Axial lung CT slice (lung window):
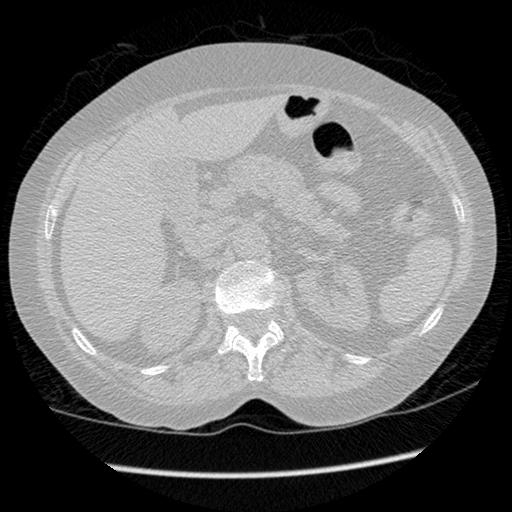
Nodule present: no